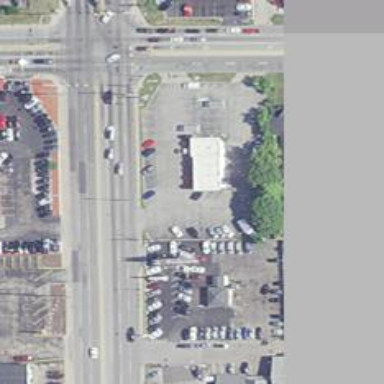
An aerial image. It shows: Car rental facility.